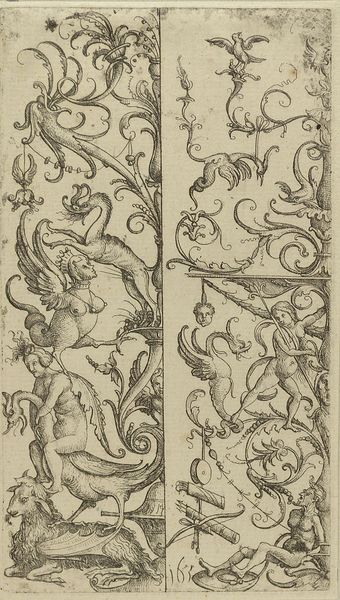
Titel: Aufsteigende Grotesken
Künstler: Daniel Hopfer
Standort: Hamburg
Institution: Museum für Kunst und Gewerbe Hamburg
Schlagwörter: kopf, vogel, frau, tiere, ornament, pflanzen, renaissance, engel, papier, grafik, graphik, figuren, verzierung, fotografie, photographie, schaf, druckgraphik, druckgrafik, radierung, gestalten, fabelwesen, fantasie, ungeheuer, drache, kandelaber, monster, groteske, fabeltier, fabeltiere, tierornament, gerippt, zwitterwesen, monstrum, reproduktionen, druckerzeugnisse, tierornamente, ornamentstich, vorlageblätter